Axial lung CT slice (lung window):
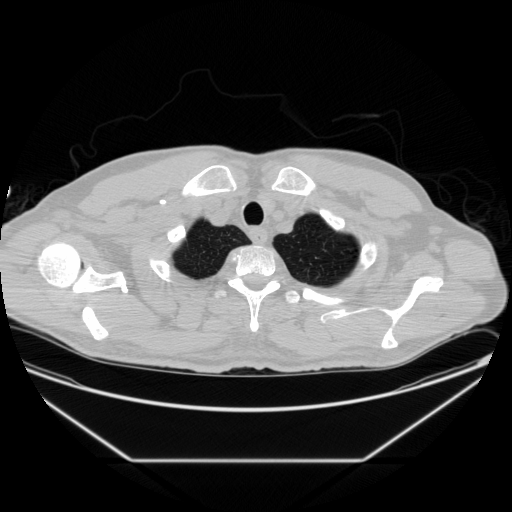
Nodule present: no